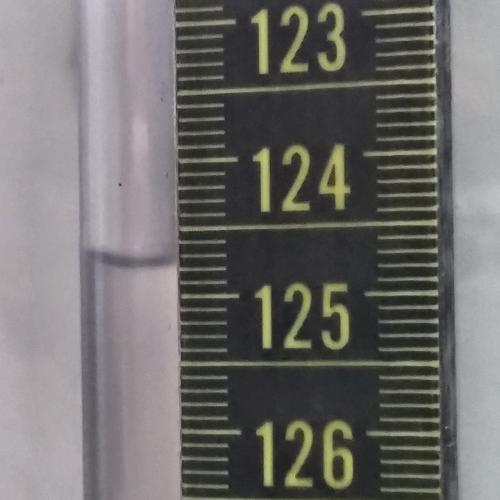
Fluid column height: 124.8 cm